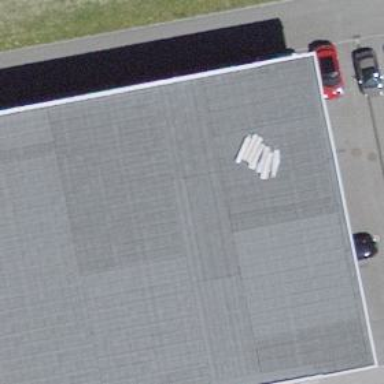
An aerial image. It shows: Car shop.